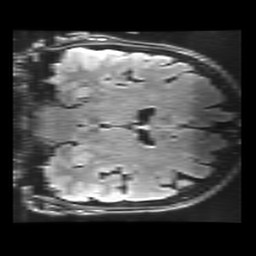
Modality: FLAIR
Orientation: coronal
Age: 61
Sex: female
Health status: healthy
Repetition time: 12 s
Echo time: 0.09782 s